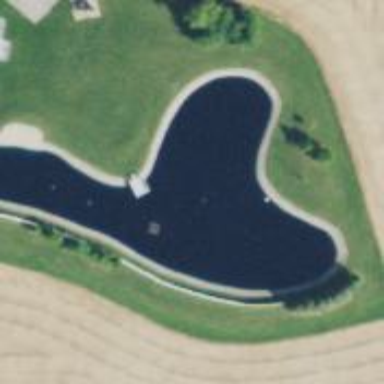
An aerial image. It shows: Pond in swimming area surrounded by leisure land.